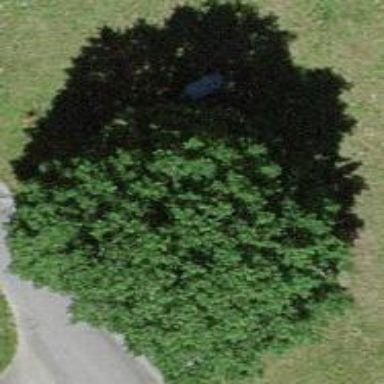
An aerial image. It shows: Beautiful tree in nature.